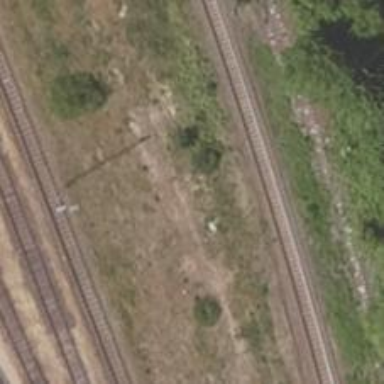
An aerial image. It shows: Abandoned railway siding.